Question: I wonder how to change the layout of a JQuery UI menu from vertical to horizontal.
I have tried this but it only worked for main links on the menu bar but not the ones on the submenu.
I mean the items under 'Delphi' kept on displaying horizontally instead of dropping down vertically as these are sub items of Delphi:
'''
<style>
.ui-menu:after {
content: ".";
display: block;
clear: both;
visibility: hidden;
line-height: 0;
height: 0;
}
.ui-menu .ui-menu-item {
display: inline-block;
float: left;
margin: 0;
padding: 0;
width: auto;
}
</style>
<nav>
<ul id="ui-menu" class="ui-menu">
<li><a href="#">Link one</a></li>
<li><a href="#">Link two</a></li>
<li><a href="#">Link three</a></li>
<li><a href="#">Link four</a></li>
<li>
<a href="#">Delphi</a>
<ul>
<li><a href="#">Ada</a></li>
<li><a href="#">Saarland</a></li>
<li><a href="#">Salzburg</a></li>
</ul>
</li>
</ul>
</nav>
$(function () {
$("#ui-menu").menu();
});
'''
This is a screenshot of what I have achieved so far, and what still needs to be done:

Please let me know what I'm doing wrong.
Many thanks.
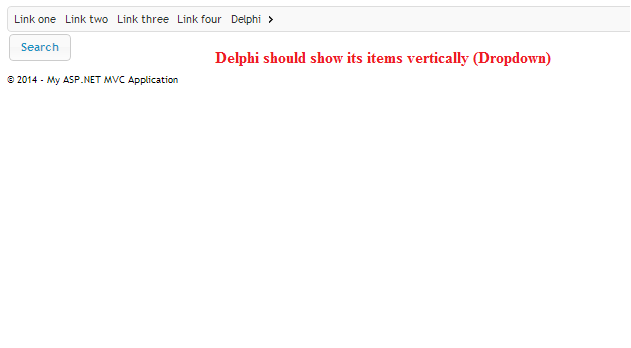
Answer: I've found this CSS NAV Generator which would solve the problem (kind of ..):
<URL>